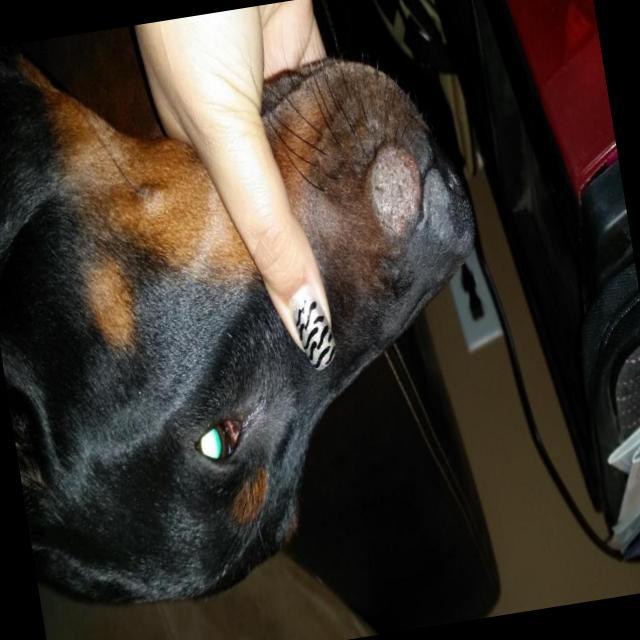
Canine ringworm (Dermatophytosis) — fungal infection caused by Microsporum or Trichophyton. Presents with circular alopecia, scaling, crusting, and broken hairs.